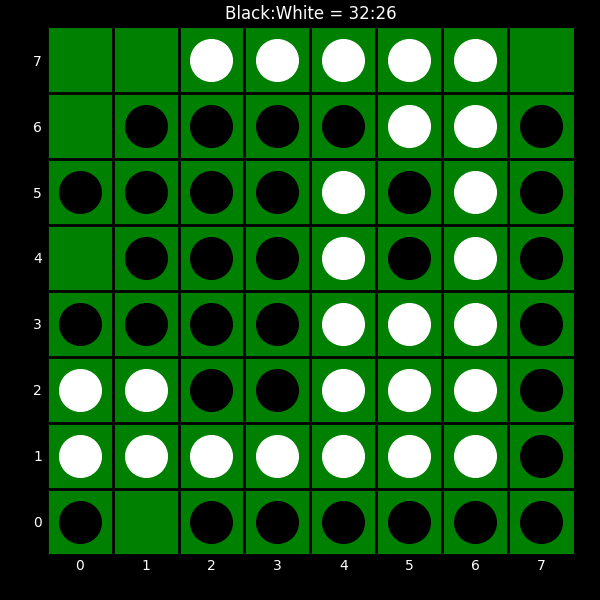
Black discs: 32
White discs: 26